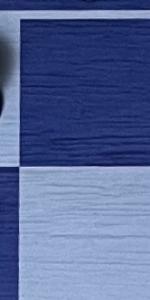
Label: Empty